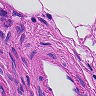
Metastatic tissue present: no